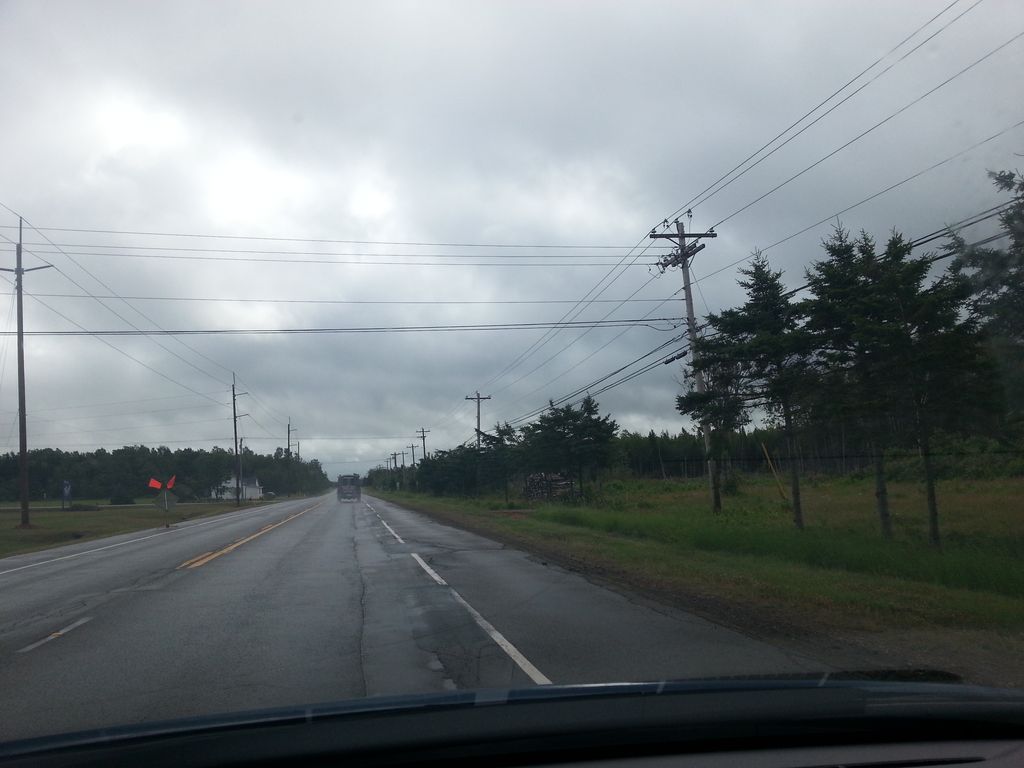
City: charlottetown